Field crop: maize
Growth stage: 2
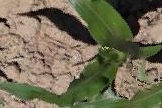
Species: maize